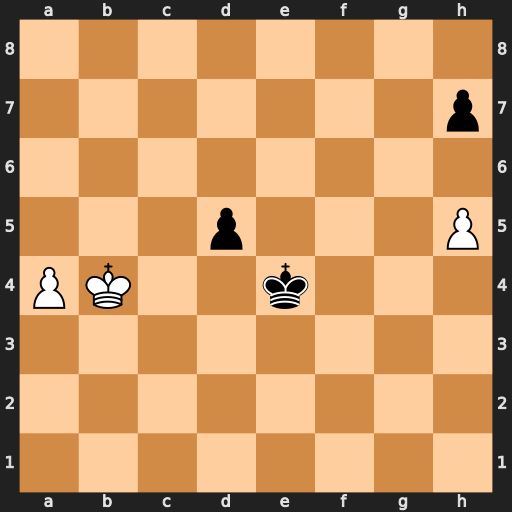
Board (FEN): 8/7p/8/3p3P/PK2k3/8/8/8
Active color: w
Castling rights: -
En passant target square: -
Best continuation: a5 d4 a6 Ke3 a7